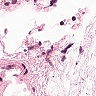
Metastatic tissue present: no